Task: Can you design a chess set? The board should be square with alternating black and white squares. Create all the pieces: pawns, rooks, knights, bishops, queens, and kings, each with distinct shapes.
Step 4867:
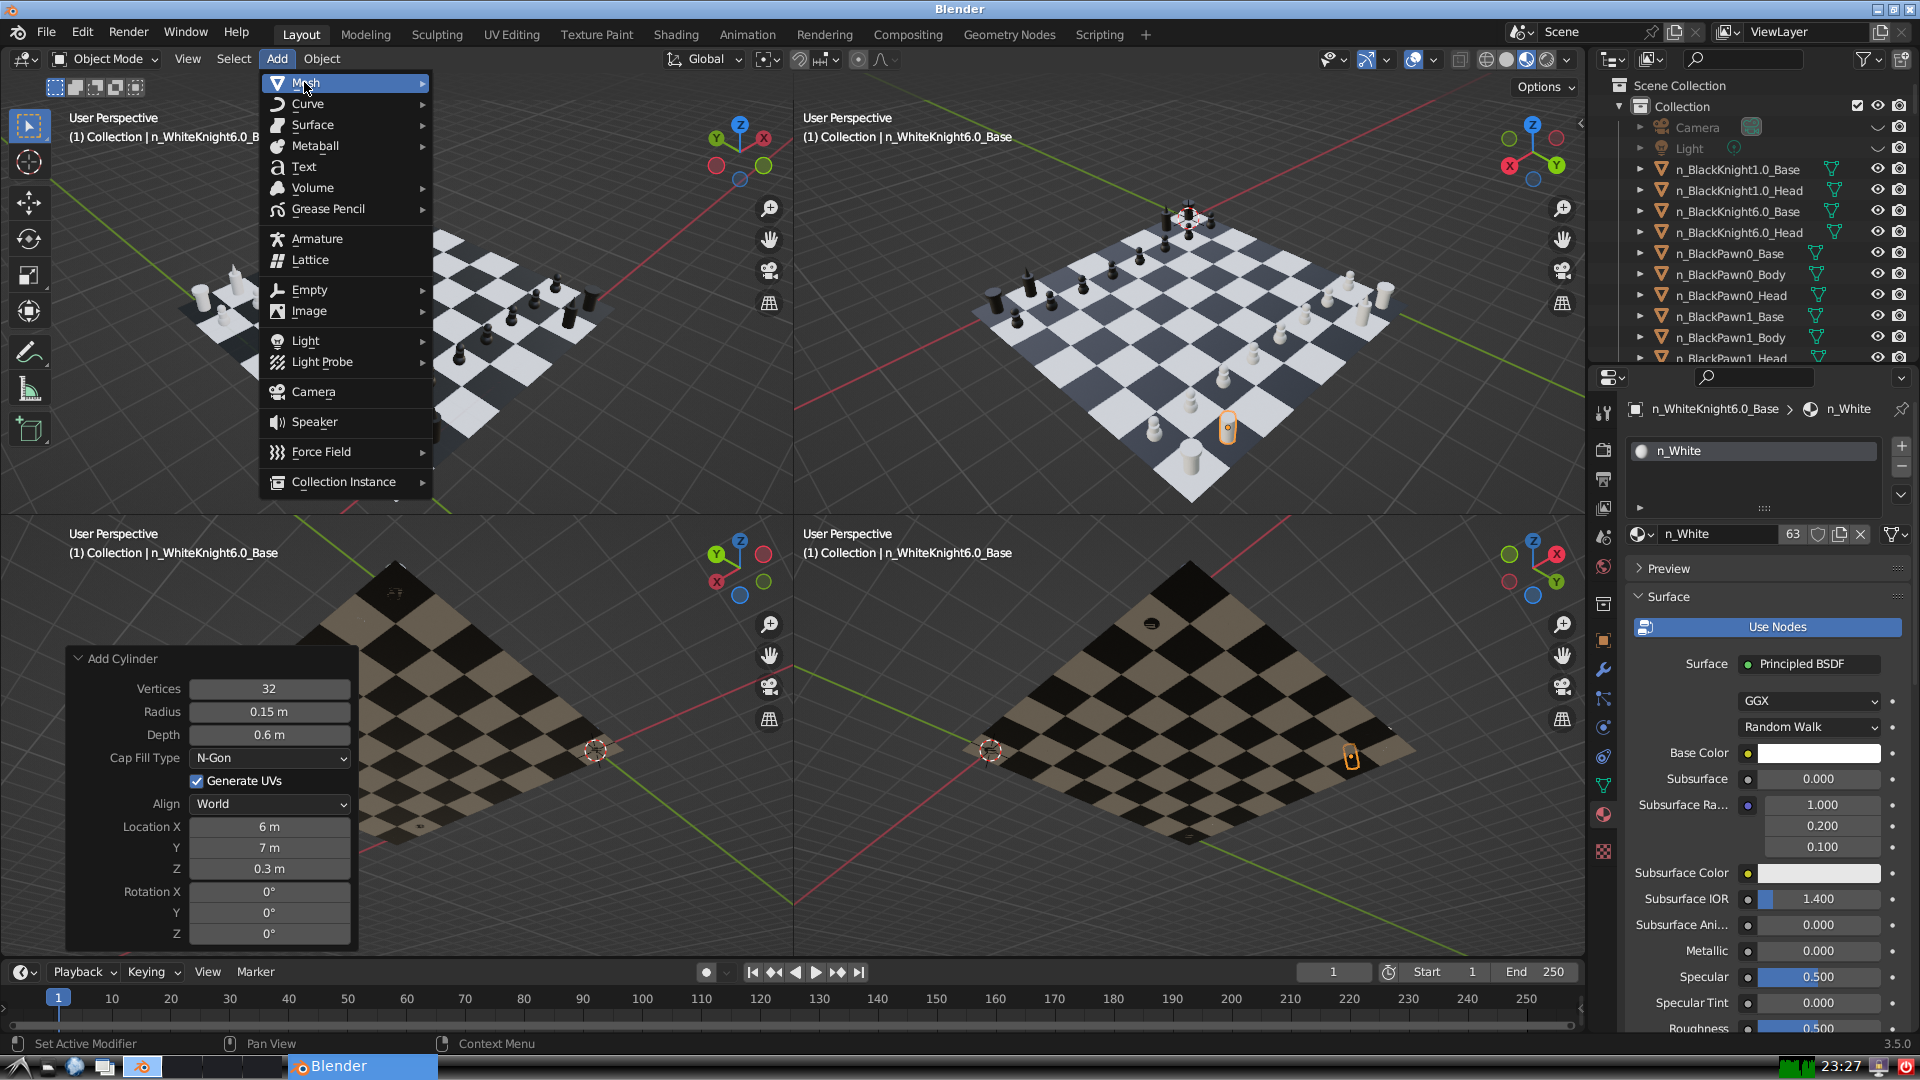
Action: {"mouse_move": [499, 210]}